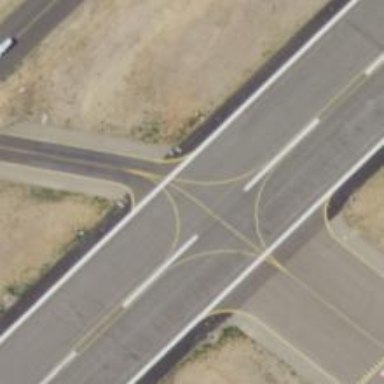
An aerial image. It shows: Image of taxiway at airport.